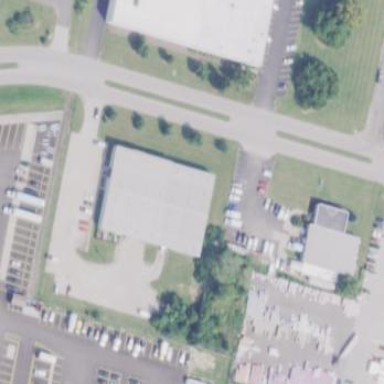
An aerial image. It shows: Industrial building.